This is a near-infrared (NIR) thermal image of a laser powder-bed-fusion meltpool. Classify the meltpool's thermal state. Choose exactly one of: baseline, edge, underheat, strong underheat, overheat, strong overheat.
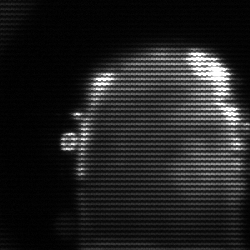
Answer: baseline